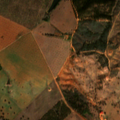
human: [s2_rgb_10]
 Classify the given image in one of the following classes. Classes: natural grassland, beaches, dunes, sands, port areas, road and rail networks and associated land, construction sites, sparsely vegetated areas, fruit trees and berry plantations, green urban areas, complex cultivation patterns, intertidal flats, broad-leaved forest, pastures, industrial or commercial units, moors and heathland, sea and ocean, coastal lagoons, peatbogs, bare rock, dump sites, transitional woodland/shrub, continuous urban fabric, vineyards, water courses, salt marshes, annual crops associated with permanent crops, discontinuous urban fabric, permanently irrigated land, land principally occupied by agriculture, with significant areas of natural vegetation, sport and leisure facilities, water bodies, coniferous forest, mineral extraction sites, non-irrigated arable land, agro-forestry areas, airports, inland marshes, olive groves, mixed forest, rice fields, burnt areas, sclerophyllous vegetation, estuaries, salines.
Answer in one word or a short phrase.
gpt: non-irrigated arable land, olive groves, agro-forestry areas, transitional woodland/shrub